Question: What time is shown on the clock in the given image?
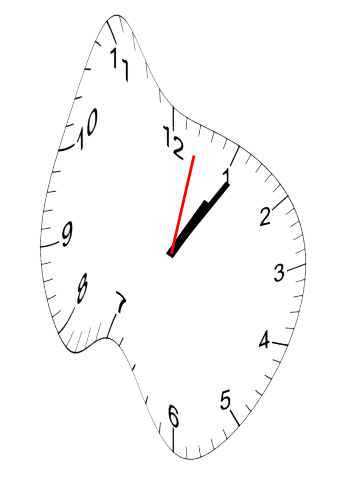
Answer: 01:06:02